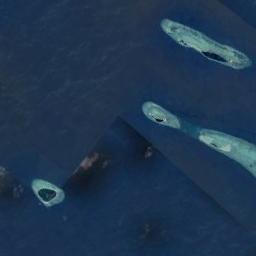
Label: island